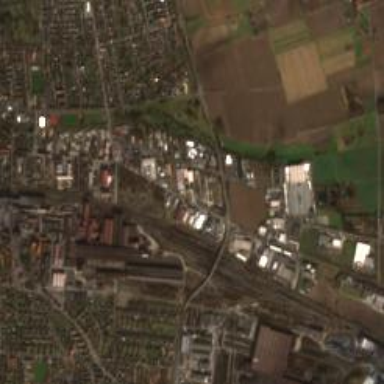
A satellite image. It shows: Industrial area.